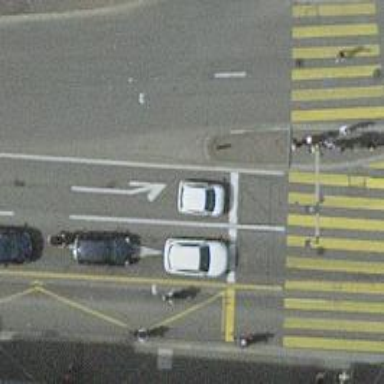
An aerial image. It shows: Road with traffic signals.